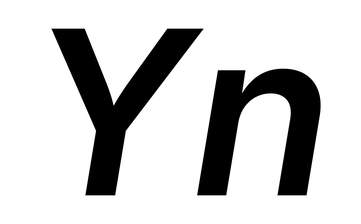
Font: Inter-Italic_SemiBold_Italic